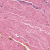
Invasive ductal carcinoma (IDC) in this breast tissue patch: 0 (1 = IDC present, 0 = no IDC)